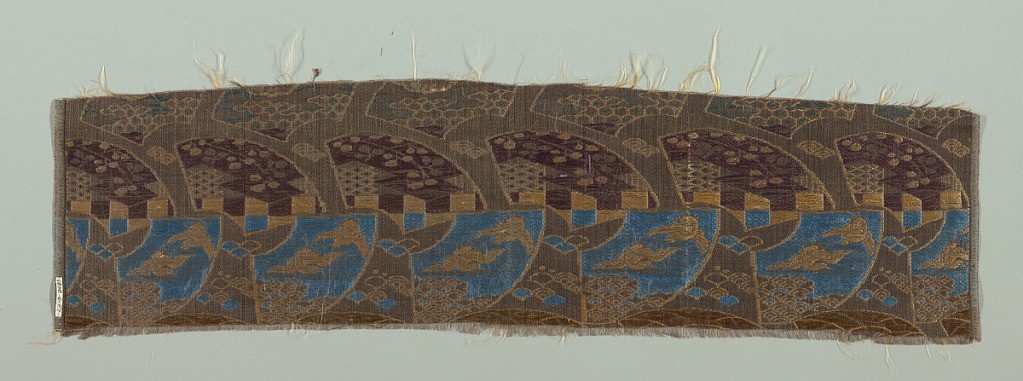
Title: Fragment
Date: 19th century
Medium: silk Technique: compound woven with supplementary weft patterning (brocaded)
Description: Dark brown ground has three rows of fan shapes with different patterns with small cloud forms in the negative space. The top row of fans has cloud forms in taupe and blue. The center row of fans has a floral and geometric pattern in taupe and violet. The bottom row of fans has two flying birds and clouds in taupe and blue.